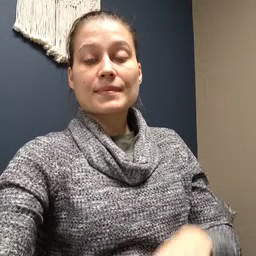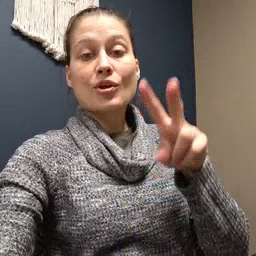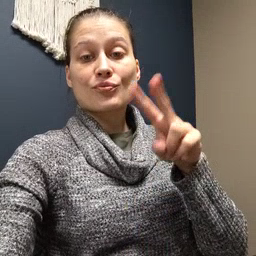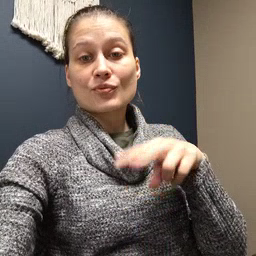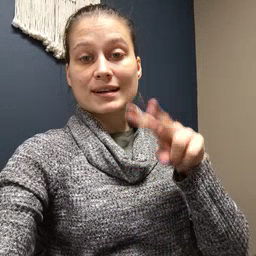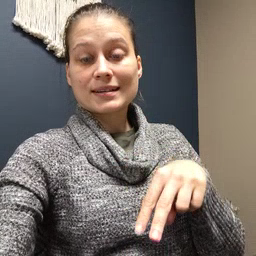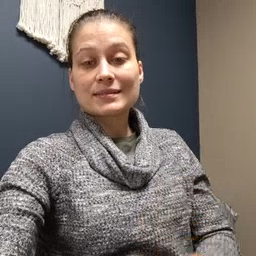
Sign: read